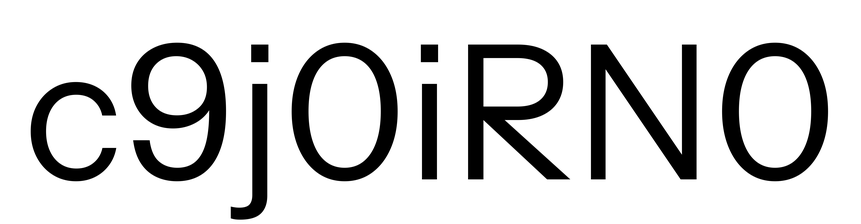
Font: InstrumentSans_Regular